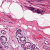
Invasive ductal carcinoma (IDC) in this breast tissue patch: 0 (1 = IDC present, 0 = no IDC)